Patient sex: M
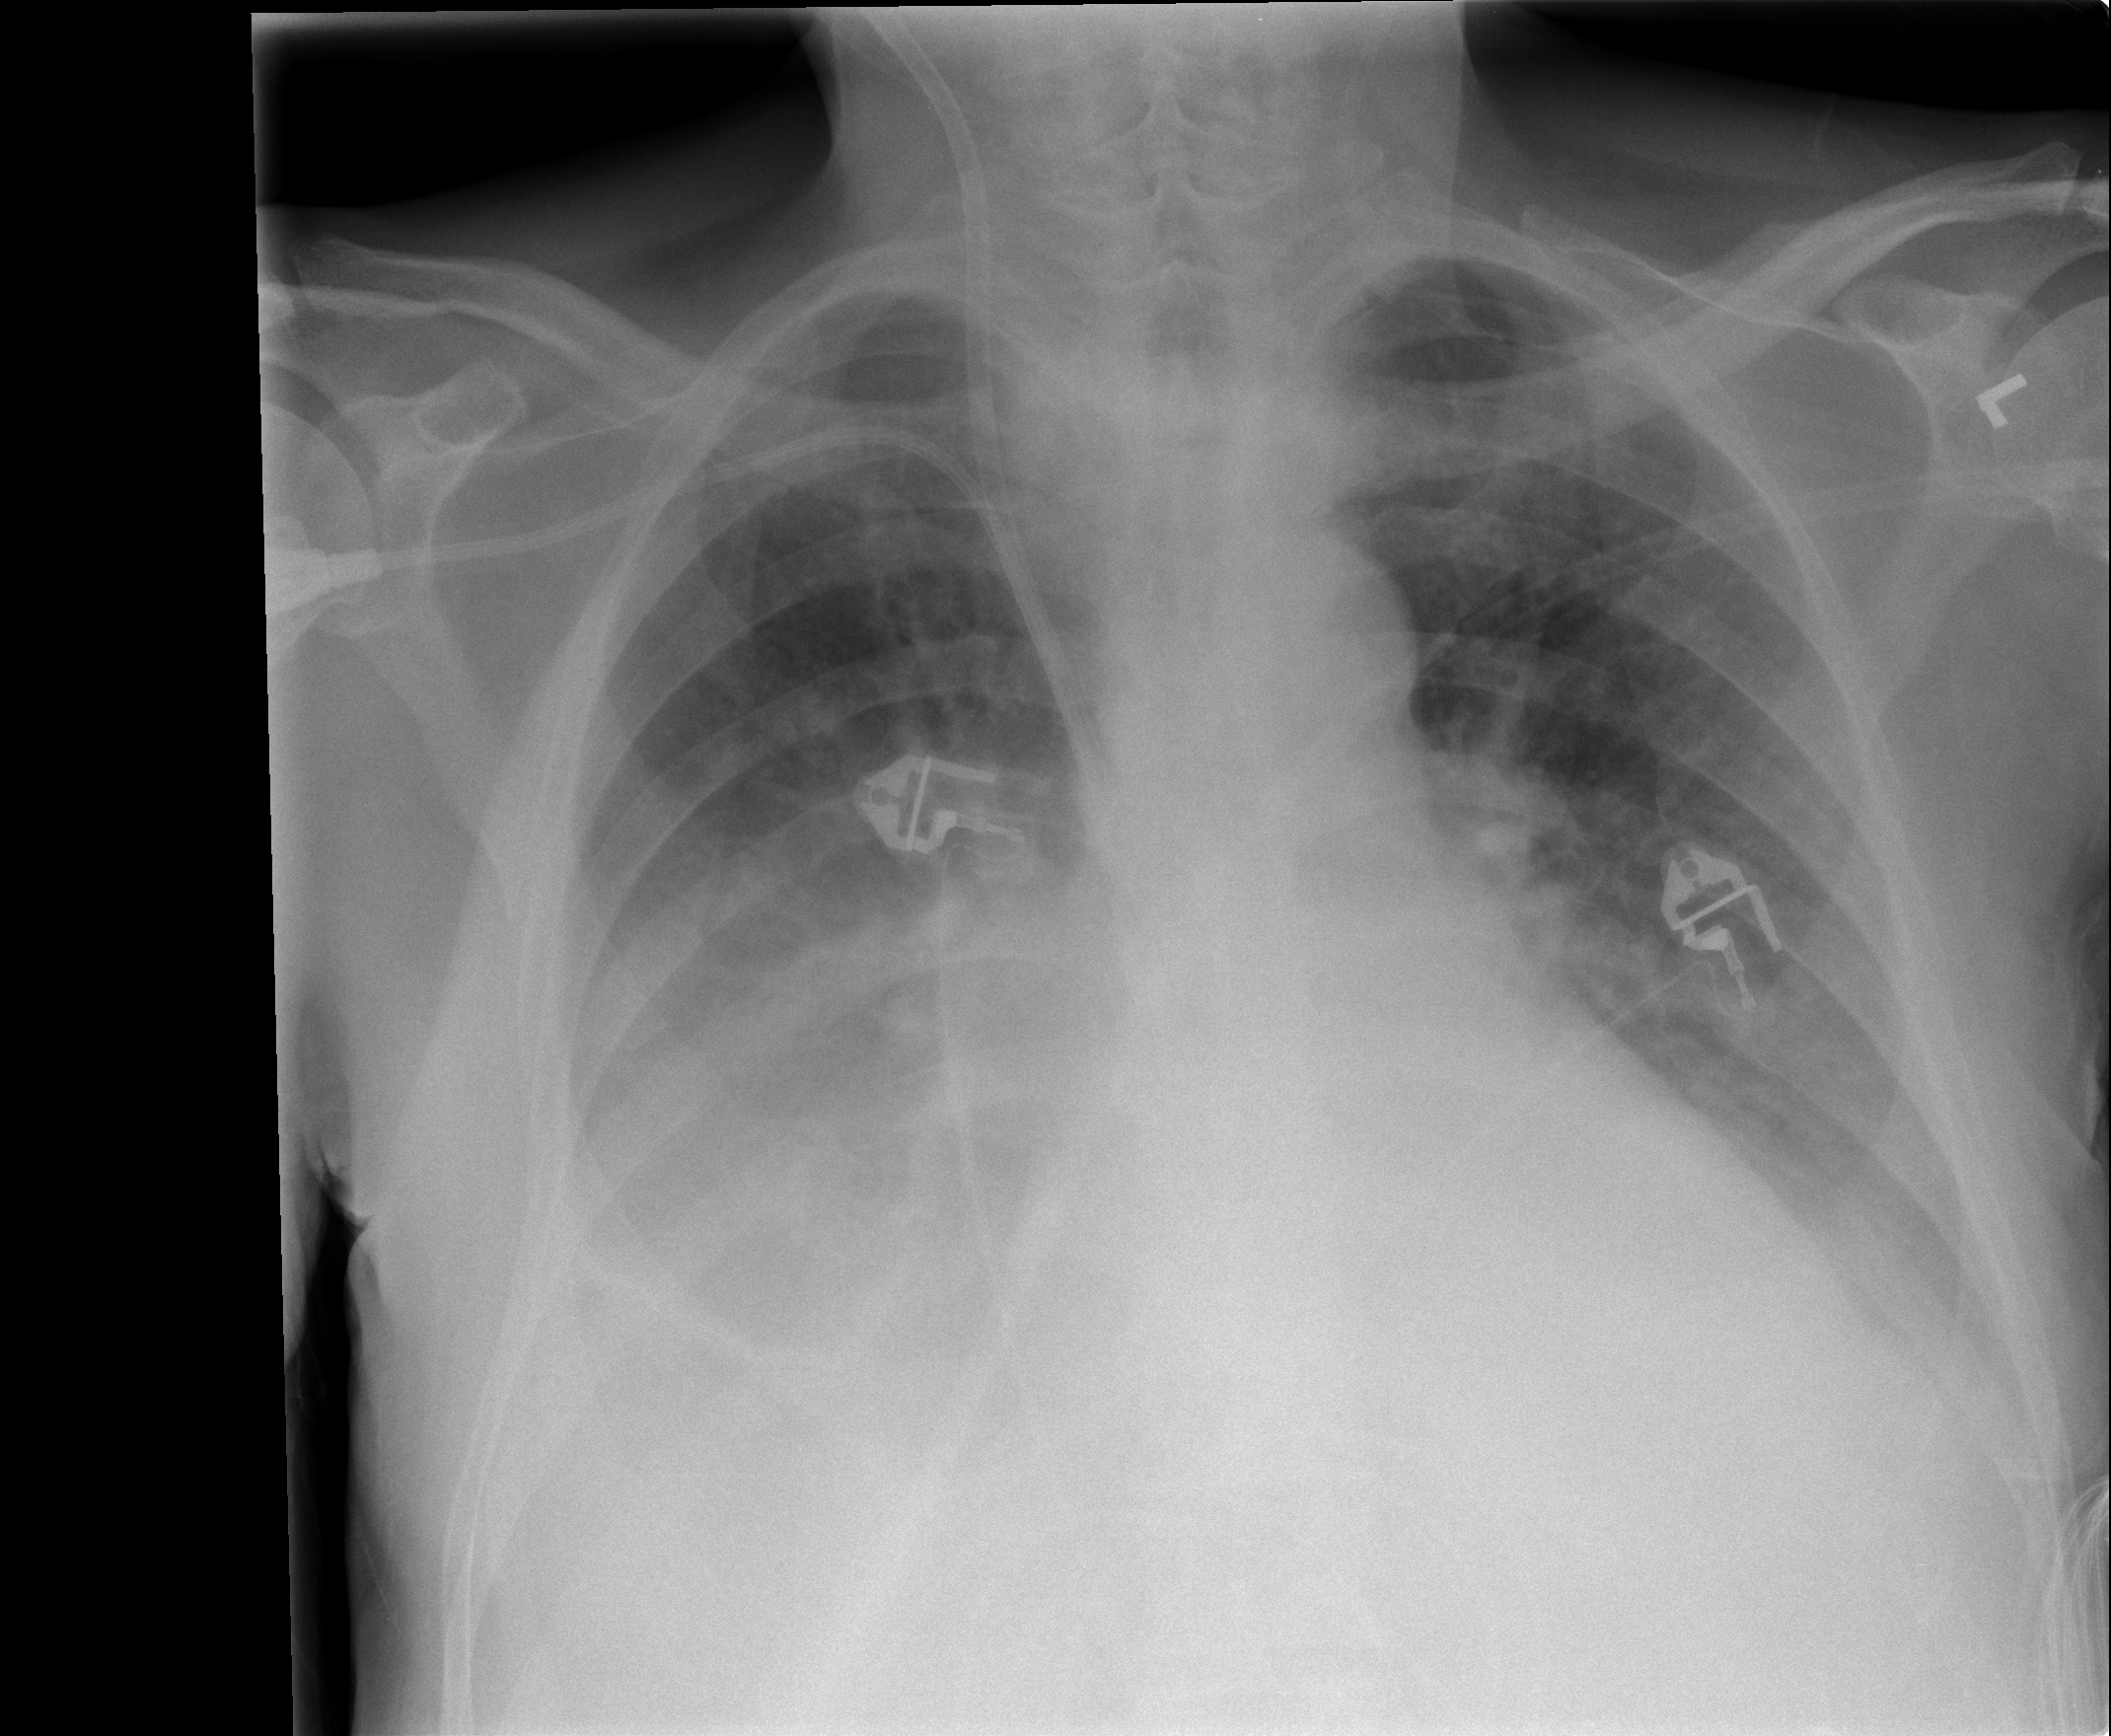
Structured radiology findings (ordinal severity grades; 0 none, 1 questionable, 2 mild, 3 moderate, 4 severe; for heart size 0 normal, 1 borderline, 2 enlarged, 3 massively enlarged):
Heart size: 0
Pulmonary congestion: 0
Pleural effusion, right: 3
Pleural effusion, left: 2
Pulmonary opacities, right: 1
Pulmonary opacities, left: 0
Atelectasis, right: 2
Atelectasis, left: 0